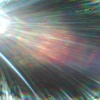
Label: sunburn